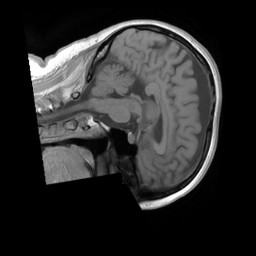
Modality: T1w
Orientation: sagittal
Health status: ill
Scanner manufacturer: siemens
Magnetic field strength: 3 T
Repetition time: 0.4 s
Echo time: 0.00246 s